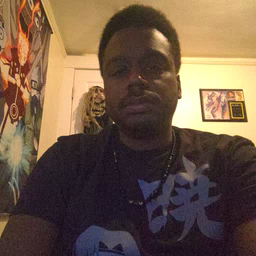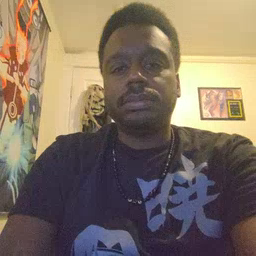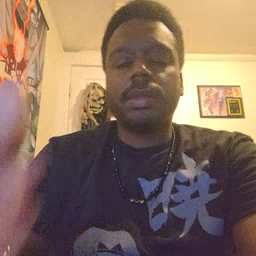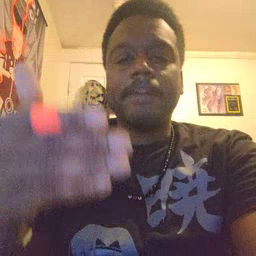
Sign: before